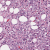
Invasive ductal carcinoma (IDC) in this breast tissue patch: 1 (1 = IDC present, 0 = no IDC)